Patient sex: M
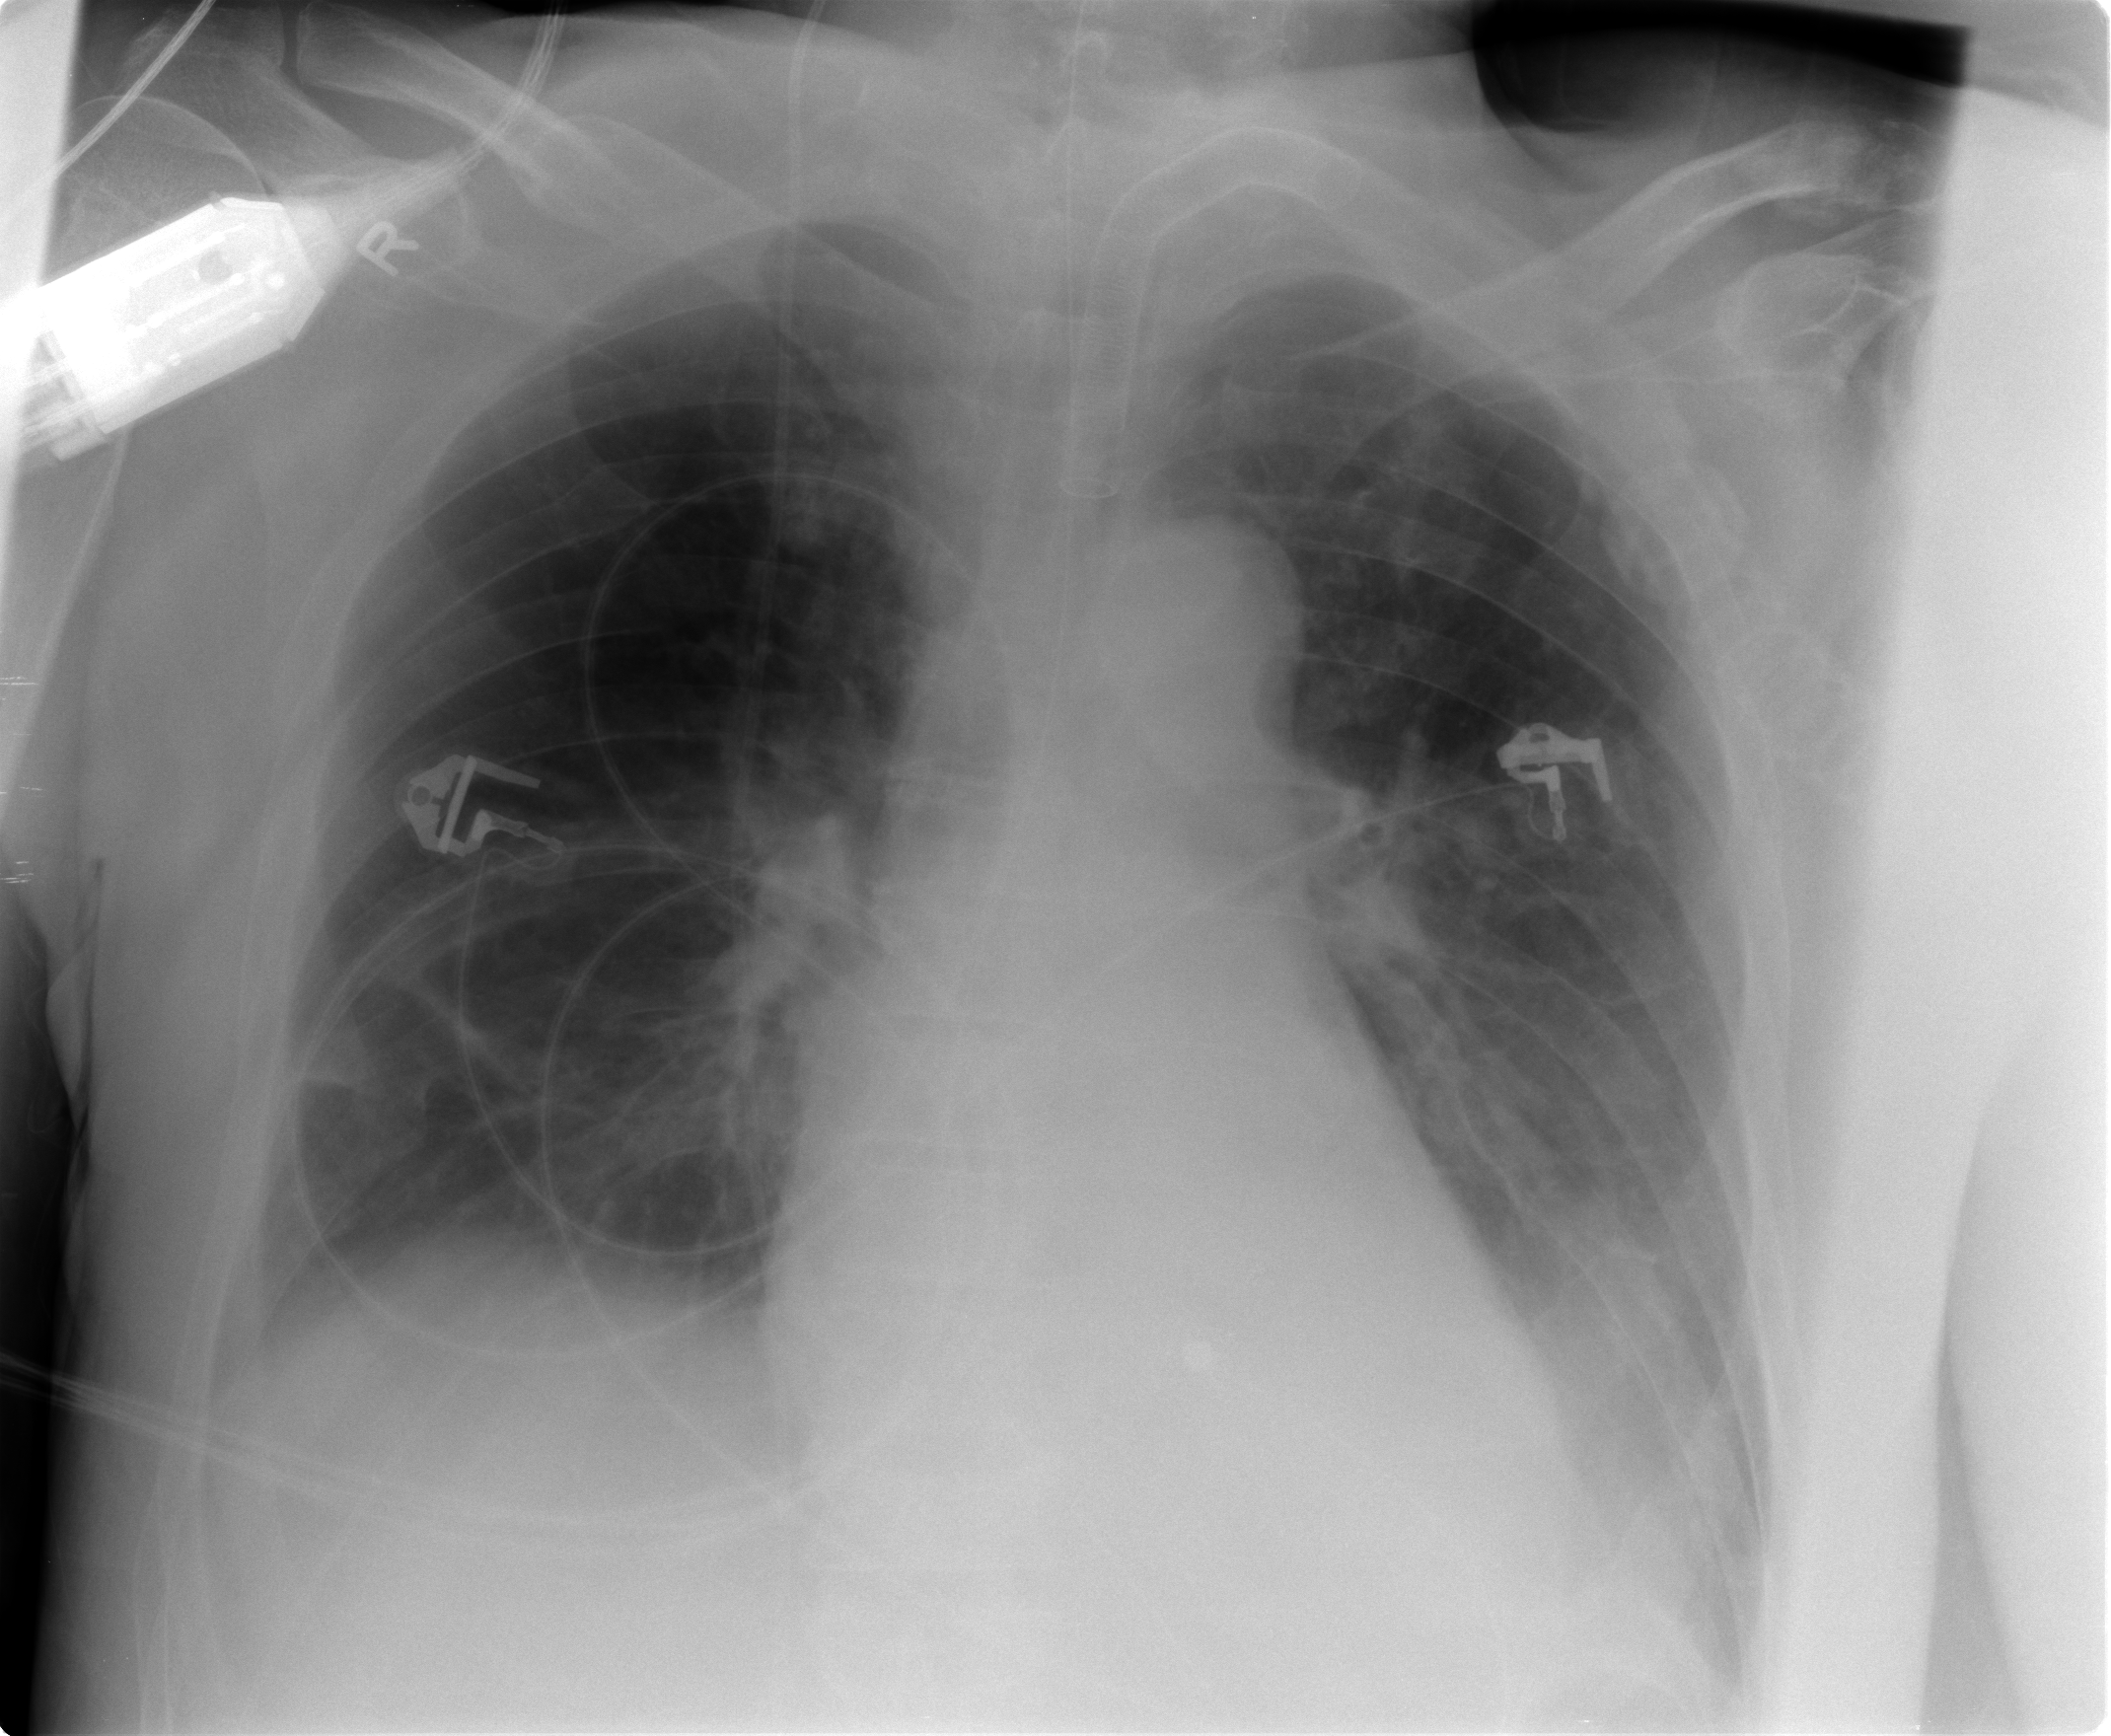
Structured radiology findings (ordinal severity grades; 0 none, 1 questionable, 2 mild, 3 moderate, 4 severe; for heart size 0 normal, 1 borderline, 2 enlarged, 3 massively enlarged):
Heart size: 0
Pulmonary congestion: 1
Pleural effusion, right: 2
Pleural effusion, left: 2
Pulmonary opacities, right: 0
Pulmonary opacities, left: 0
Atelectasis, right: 2
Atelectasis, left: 2